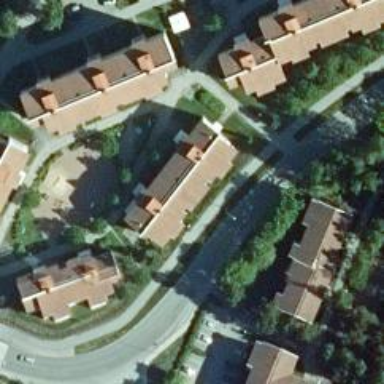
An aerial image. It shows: Neighborhood.